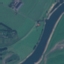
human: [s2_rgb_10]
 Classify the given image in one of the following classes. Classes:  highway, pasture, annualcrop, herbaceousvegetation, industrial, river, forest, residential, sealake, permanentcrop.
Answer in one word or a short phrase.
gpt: River